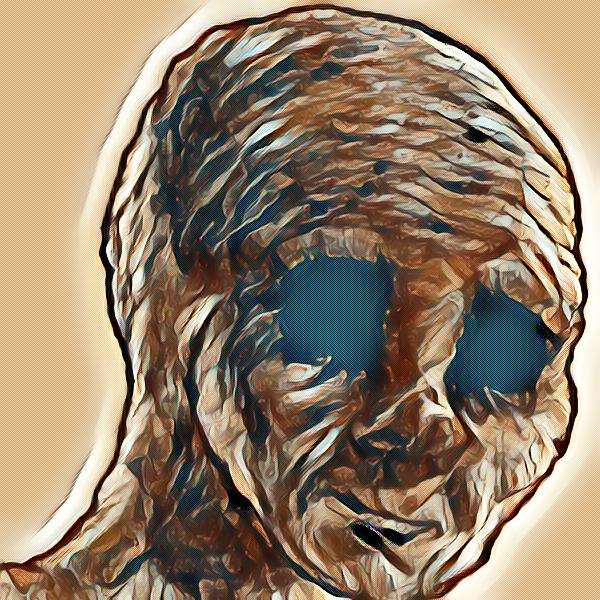
Label: 5_Wojak_with_Background